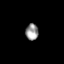
Tissue: skin
Cell type: Epithelial cells
Senescence score: 0.2539
Nuclear area (px): 205
Mean DAPI intensity: 149.785